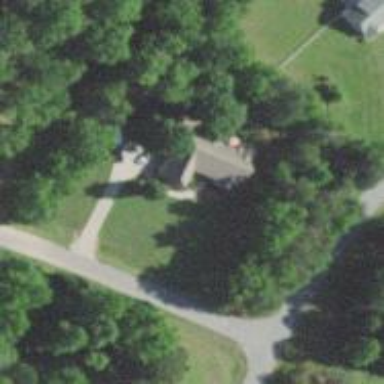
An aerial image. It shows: Driveway leading to service road.